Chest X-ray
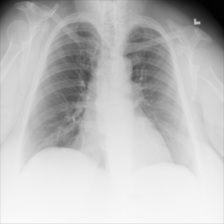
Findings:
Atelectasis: negative
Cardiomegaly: positive
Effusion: negative
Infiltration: negative
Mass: negative
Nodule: negative
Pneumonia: negative
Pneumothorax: negative
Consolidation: negative
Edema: negative
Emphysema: negative
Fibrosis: negative
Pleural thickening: negative
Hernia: negative